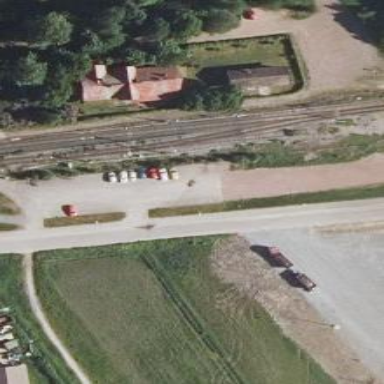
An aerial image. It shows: Siding railway line with electrified contact line for the trains.